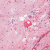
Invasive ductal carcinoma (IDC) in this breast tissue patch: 0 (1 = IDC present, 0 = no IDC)